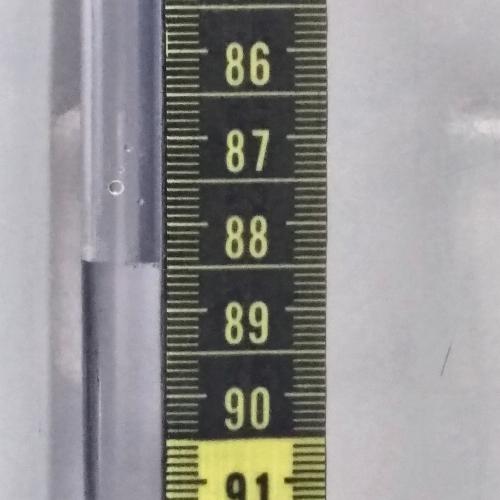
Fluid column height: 88.4 cm